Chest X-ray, AP view. Patient: 65 years old, sex F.
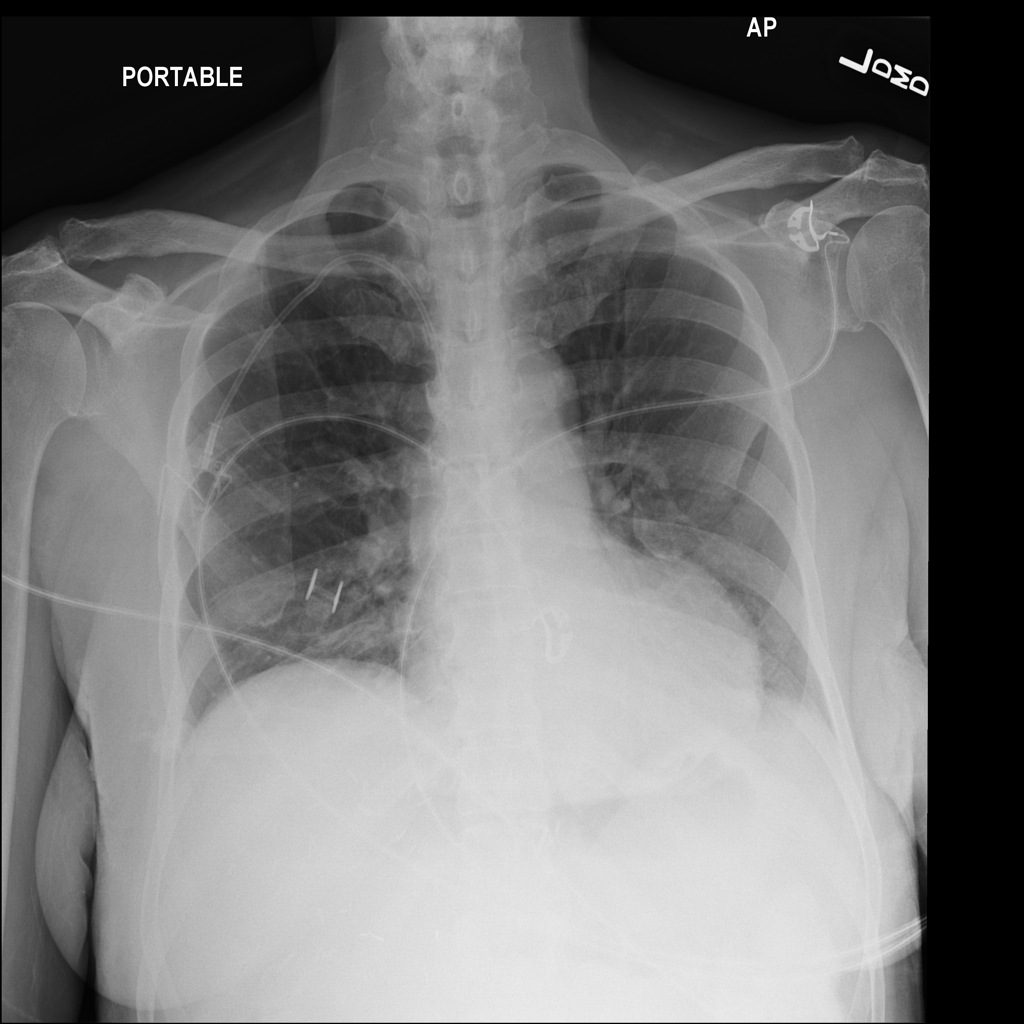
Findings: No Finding